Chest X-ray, PA view. Patient: 60 years old, sex M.
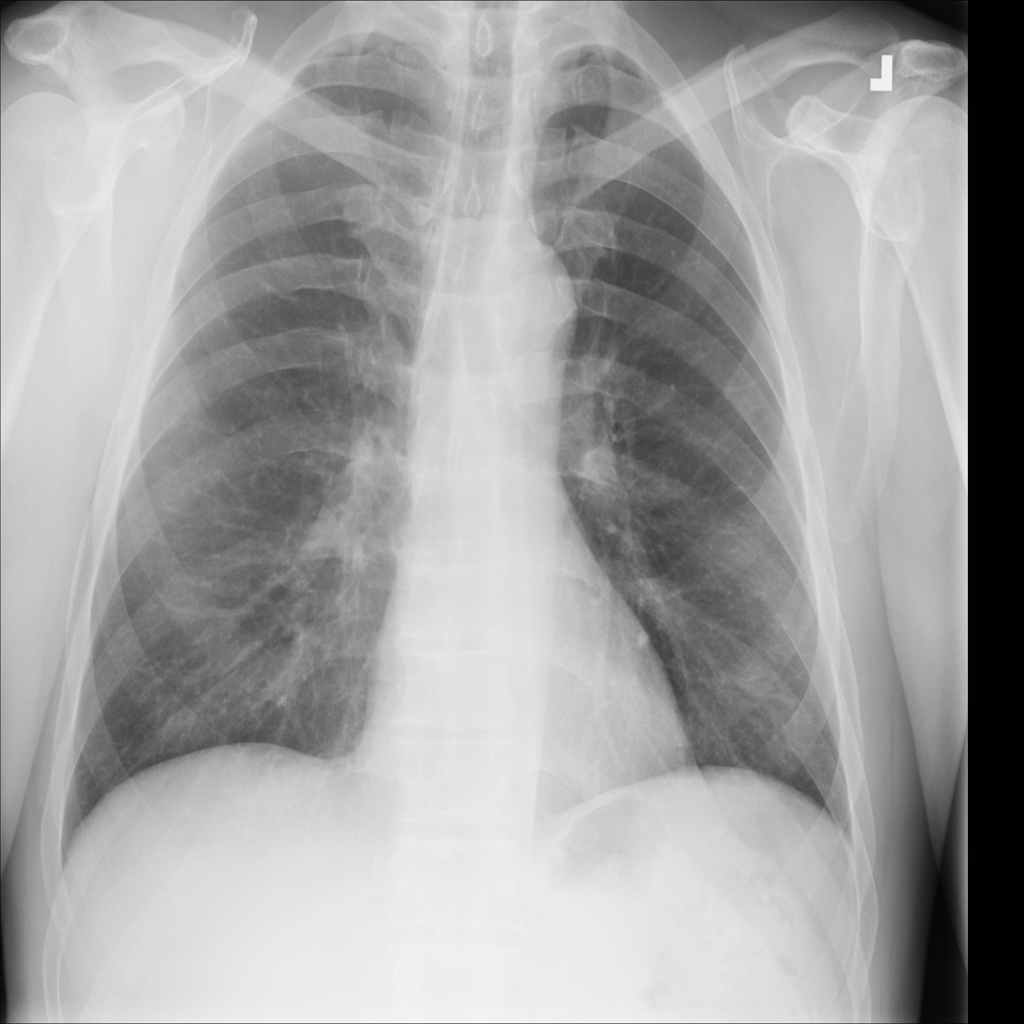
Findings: No Finding